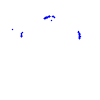
Particle: pion